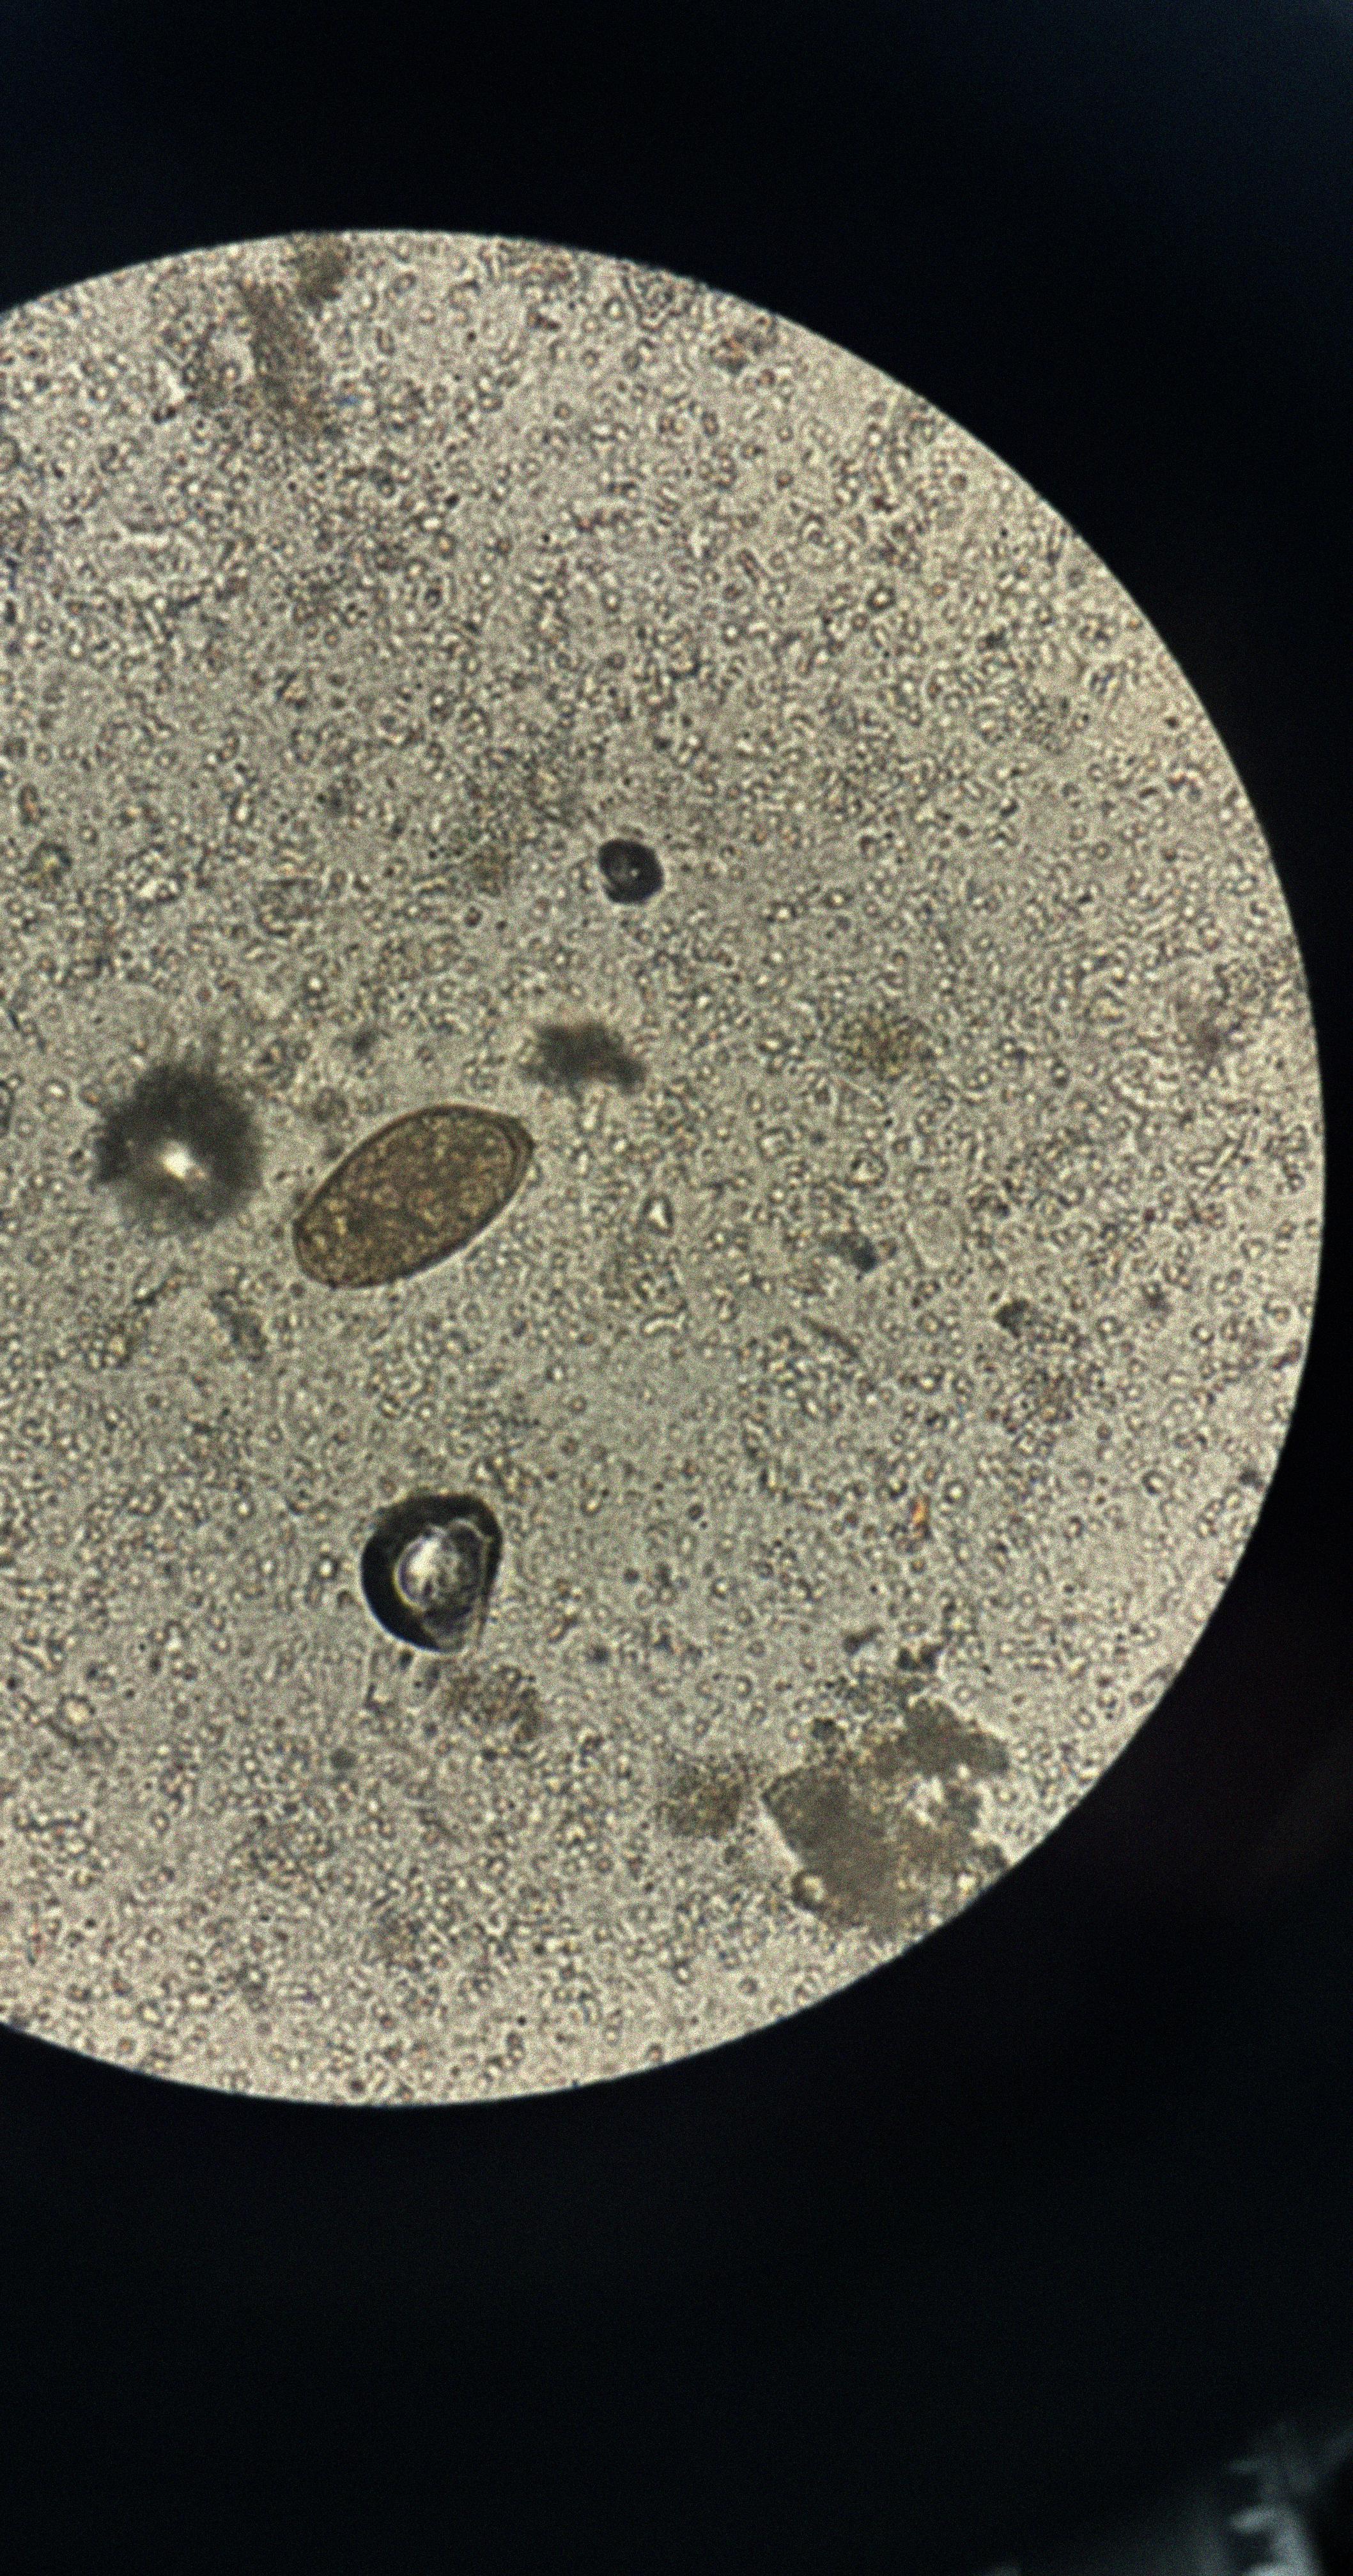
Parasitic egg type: Paragonimus spp